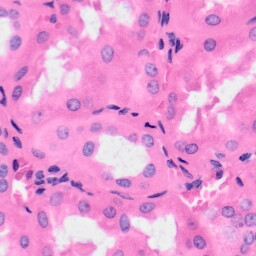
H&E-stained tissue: Kidney